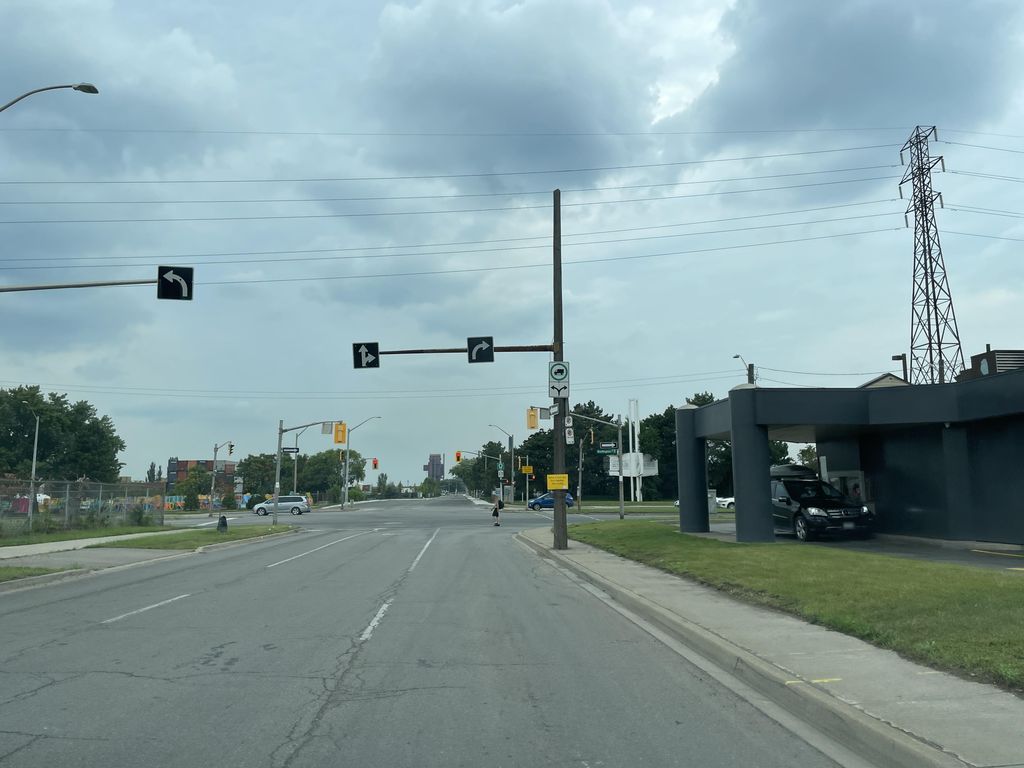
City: hamilton